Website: walmart
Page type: cart
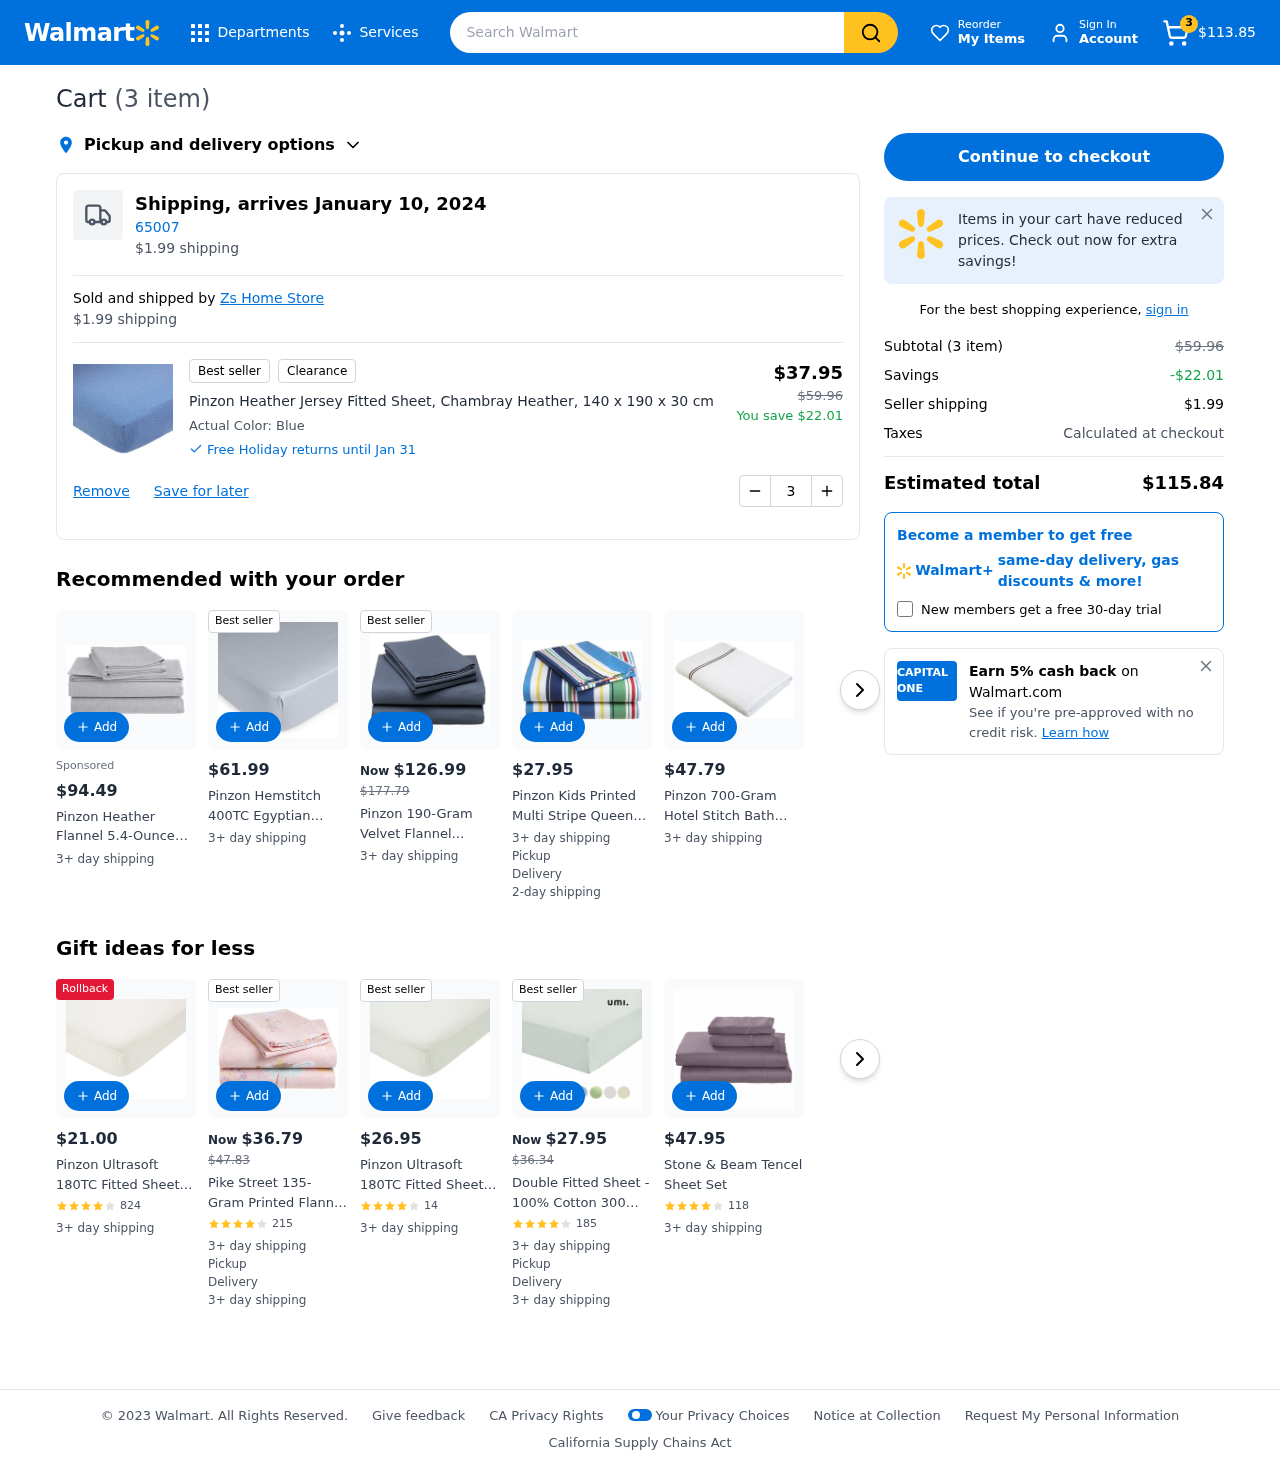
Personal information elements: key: PII_POSTCODE
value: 65007
Product elements: key: PRODUCT1_NAME
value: Pinzon Heather Jersey Fitted Sheet, Chambray Heather, 140 x 190 x 30 cm
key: PRODUCT1_PRICE
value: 37.95
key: PRODUCT1_QUANTITY
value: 3
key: PRODUCT1_ORIGINAL_PRICE
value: $59.96
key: PRODUCT1_SAVINGS
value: $22.01
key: PRODUCT1_SAVINGS
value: -$22.01
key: PRODUCT2_PRICE
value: $94.49
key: PRODUCT2_NAME
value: Pinzon Heather Flannel 5.4-Ounce Sheet Set, King, Dark Grey Heather
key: PRODUCT3_PRICE
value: $61.99
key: PRODUCT3_NAME
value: Pinzon Hemstitch 400TC Egyptian Cotton sateen fitted sheets, Light Gray 100 x 200 x 20 cm
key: PRODUCT4_PRICE
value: $126.99
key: PRODUCT4_ORIGINAL_PRICE
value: $177.79
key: PRODUCT4_NAME
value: Pinzon 190-Gram Velvet Flannel California King Sheet Set, Nightshadow Blue
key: PRODUCT5_PRICE
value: $27.95
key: PRODUCT5_NAME
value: Pinzon Kids Printed Multi Stripe Queen Sheet Set
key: PRODUCT6_PRICE
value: $47.79
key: PRODUCT6_NAME
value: Pinzon 700-Gram Hotel Stitch Bath Sheet, Espresso
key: PRODUCT7_PRICE
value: $21.00
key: PRODUCT7_NAME
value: Pinzon Ultrasoft 180TC Fitted Sheets, Blue
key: PRODUCT7_NUM_RATINGS
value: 824
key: PRODUCT8_PRICE
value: $36.79
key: PRODUCT8_ORIGINAL_PRICE
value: $47.83
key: PRODUCT8_NAME
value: Pike Street 135-Gram Printed Flannel Twin Sheet Set, Fairies
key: PRODUCT8_NUM_RATINGS
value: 215
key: PRODUCT9_PRICE
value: $26.95
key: PRODUCT9_NAME
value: Pinzon Ultrasoft 180TC Fitted Sheets, Green 200 x 200 x 20 cm
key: PRODUCT9_NUM_RATINGS
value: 14
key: PRODUCT10_PRICE
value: $27.95
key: PRODUCT10_ORIGINAL_PRICE
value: $36.34
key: PRODUCT10_NAME
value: Double Fitted Sheet - 100% Cotton 300 Thread Count Double fitted sheets, Scottish Grey Colour, Elast
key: PRODUCT10_NUM_RATINGS
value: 185
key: PRODUCT11_PRICE
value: $47.95
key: PRODUCT11_NAME
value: Stone & Beam Tencel Sheet Set
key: PRODUCT11_NUM_RATINGS
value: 118
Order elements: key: ORDER_NUM_ITEMS
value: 3
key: ORDER_NUM_ITEMS
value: (3 item)
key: ORDER_SUBTOTAL
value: $113.85
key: ORDER_DELIVERY_DATE
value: Shipping, arrives January 10, 2024
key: ORDER_SHIPPING_COST
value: $1.99
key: ORDER_TOTAL
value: $115.84
Search elements: key: HEADER_SEARCH
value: Search Walmart